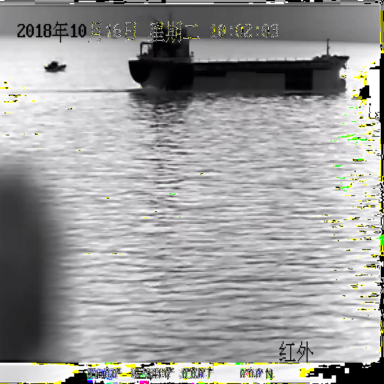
There are two liners in the infrared image.